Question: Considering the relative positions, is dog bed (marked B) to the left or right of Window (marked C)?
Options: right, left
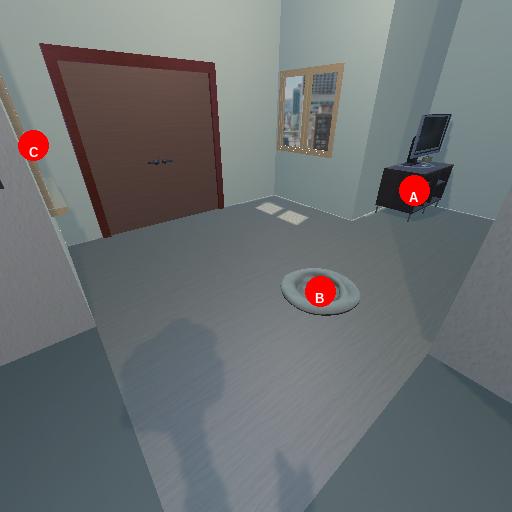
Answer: right